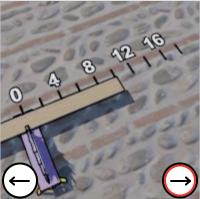
Task: length
Answer: 10
First scale value: 4.0